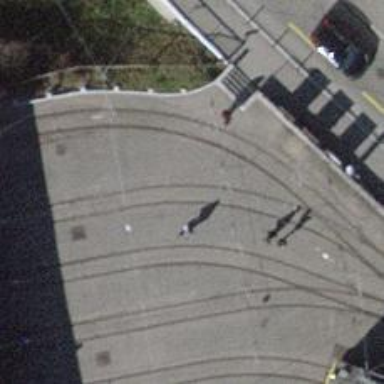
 electrified by contact line. It passes through service yard."